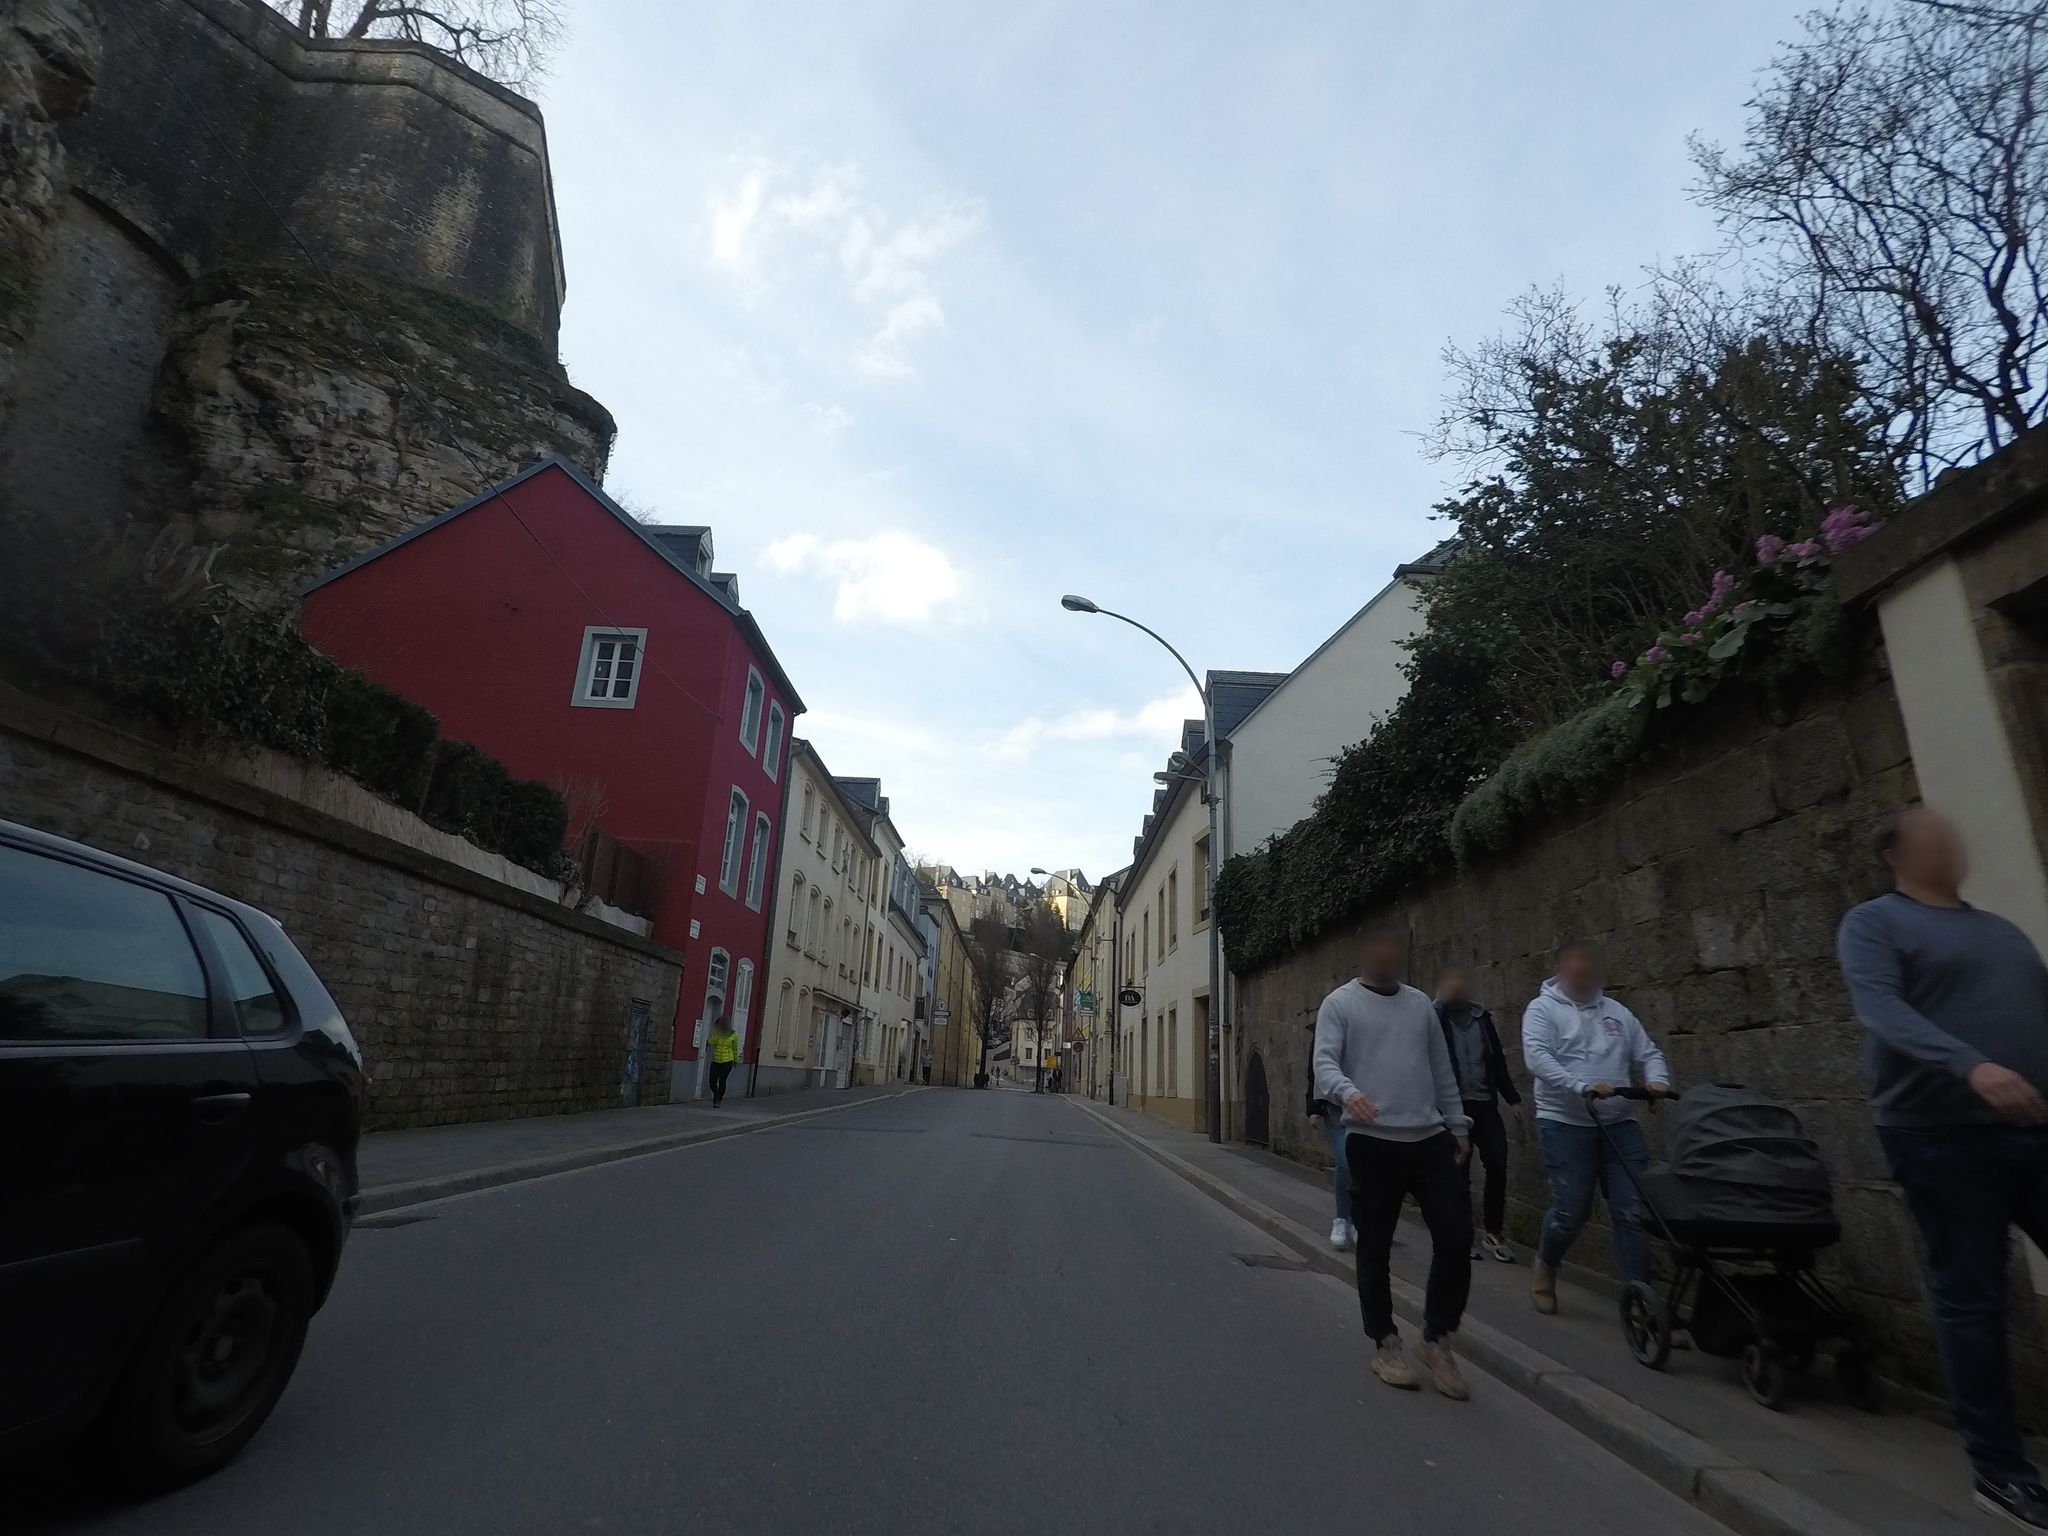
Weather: clear
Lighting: day
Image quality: good
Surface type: driving surface
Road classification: tertiary, residential
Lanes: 2
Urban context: urban centre
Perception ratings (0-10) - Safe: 5.06, Lively: 7.79, Beautiful: 8.73, Boring: 3.79, Depressing: 3.04, Wealthy: 5.84